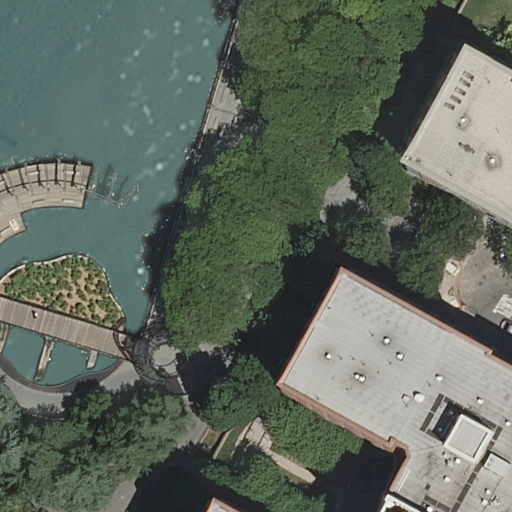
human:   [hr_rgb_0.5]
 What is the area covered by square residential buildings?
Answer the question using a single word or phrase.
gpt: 0m2

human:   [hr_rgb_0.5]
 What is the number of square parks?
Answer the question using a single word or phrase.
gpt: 0

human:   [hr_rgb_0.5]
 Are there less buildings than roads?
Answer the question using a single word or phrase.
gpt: yes

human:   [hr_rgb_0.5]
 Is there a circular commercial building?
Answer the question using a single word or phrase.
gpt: no

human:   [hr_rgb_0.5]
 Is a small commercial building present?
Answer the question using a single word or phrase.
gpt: no

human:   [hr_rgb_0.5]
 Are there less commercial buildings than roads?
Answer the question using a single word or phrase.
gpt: yes

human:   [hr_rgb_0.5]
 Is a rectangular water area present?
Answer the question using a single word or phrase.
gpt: no

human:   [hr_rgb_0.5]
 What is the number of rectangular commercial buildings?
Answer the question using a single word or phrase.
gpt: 0

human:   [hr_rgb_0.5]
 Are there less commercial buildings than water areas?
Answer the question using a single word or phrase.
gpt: yes

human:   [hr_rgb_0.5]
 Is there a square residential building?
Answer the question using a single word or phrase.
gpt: no

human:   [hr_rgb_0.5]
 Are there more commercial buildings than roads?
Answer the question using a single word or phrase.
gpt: no

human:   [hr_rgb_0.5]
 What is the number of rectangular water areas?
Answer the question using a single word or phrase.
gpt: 0

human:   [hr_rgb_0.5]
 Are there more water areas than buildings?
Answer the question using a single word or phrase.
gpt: no

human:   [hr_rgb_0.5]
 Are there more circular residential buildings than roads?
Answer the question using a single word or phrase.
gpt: no

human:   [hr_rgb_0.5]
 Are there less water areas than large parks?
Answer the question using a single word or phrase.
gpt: no

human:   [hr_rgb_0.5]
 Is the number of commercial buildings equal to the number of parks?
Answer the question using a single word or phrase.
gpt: no

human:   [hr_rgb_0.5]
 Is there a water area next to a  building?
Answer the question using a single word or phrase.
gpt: yes

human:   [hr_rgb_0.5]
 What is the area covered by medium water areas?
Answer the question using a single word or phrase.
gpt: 0m2

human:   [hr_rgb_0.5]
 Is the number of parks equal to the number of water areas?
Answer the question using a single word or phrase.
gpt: yes

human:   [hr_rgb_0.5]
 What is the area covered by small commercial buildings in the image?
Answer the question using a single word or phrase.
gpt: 0m2

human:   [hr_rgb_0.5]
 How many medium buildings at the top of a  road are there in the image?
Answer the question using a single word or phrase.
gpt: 0

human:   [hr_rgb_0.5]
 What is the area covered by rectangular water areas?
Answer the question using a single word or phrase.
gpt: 0m2

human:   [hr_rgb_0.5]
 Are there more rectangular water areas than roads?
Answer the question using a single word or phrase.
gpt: no

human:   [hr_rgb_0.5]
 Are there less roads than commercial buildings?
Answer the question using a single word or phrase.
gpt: no

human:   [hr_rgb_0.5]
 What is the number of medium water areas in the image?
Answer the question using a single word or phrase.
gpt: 0

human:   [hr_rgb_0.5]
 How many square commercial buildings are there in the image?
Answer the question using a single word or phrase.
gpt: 0

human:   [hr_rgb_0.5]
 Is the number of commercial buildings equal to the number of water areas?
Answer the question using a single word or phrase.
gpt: no

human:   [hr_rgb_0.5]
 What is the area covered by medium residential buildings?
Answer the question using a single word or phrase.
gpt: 0m2

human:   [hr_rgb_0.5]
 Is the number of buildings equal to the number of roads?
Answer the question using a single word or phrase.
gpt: no

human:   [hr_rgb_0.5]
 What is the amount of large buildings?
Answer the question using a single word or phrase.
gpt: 2

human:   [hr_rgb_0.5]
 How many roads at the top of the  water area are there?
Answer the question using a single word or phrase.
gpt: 0

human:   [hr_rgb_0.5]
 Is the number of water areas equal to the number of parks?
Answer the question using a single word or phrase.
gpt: yes

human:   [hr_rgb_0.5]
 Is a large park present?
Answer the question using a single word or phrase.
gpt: yes

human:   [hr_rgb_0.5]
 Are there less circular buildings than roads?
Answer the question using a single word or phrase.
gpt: yes

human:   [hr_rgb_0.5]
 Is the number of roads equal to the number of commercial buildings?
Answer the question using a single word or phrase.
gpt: no

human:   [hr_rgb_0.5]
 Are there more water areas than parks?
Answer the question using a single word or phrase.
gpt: no